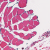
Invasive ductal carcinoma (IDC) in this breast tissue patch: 0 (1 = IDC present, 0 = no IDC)